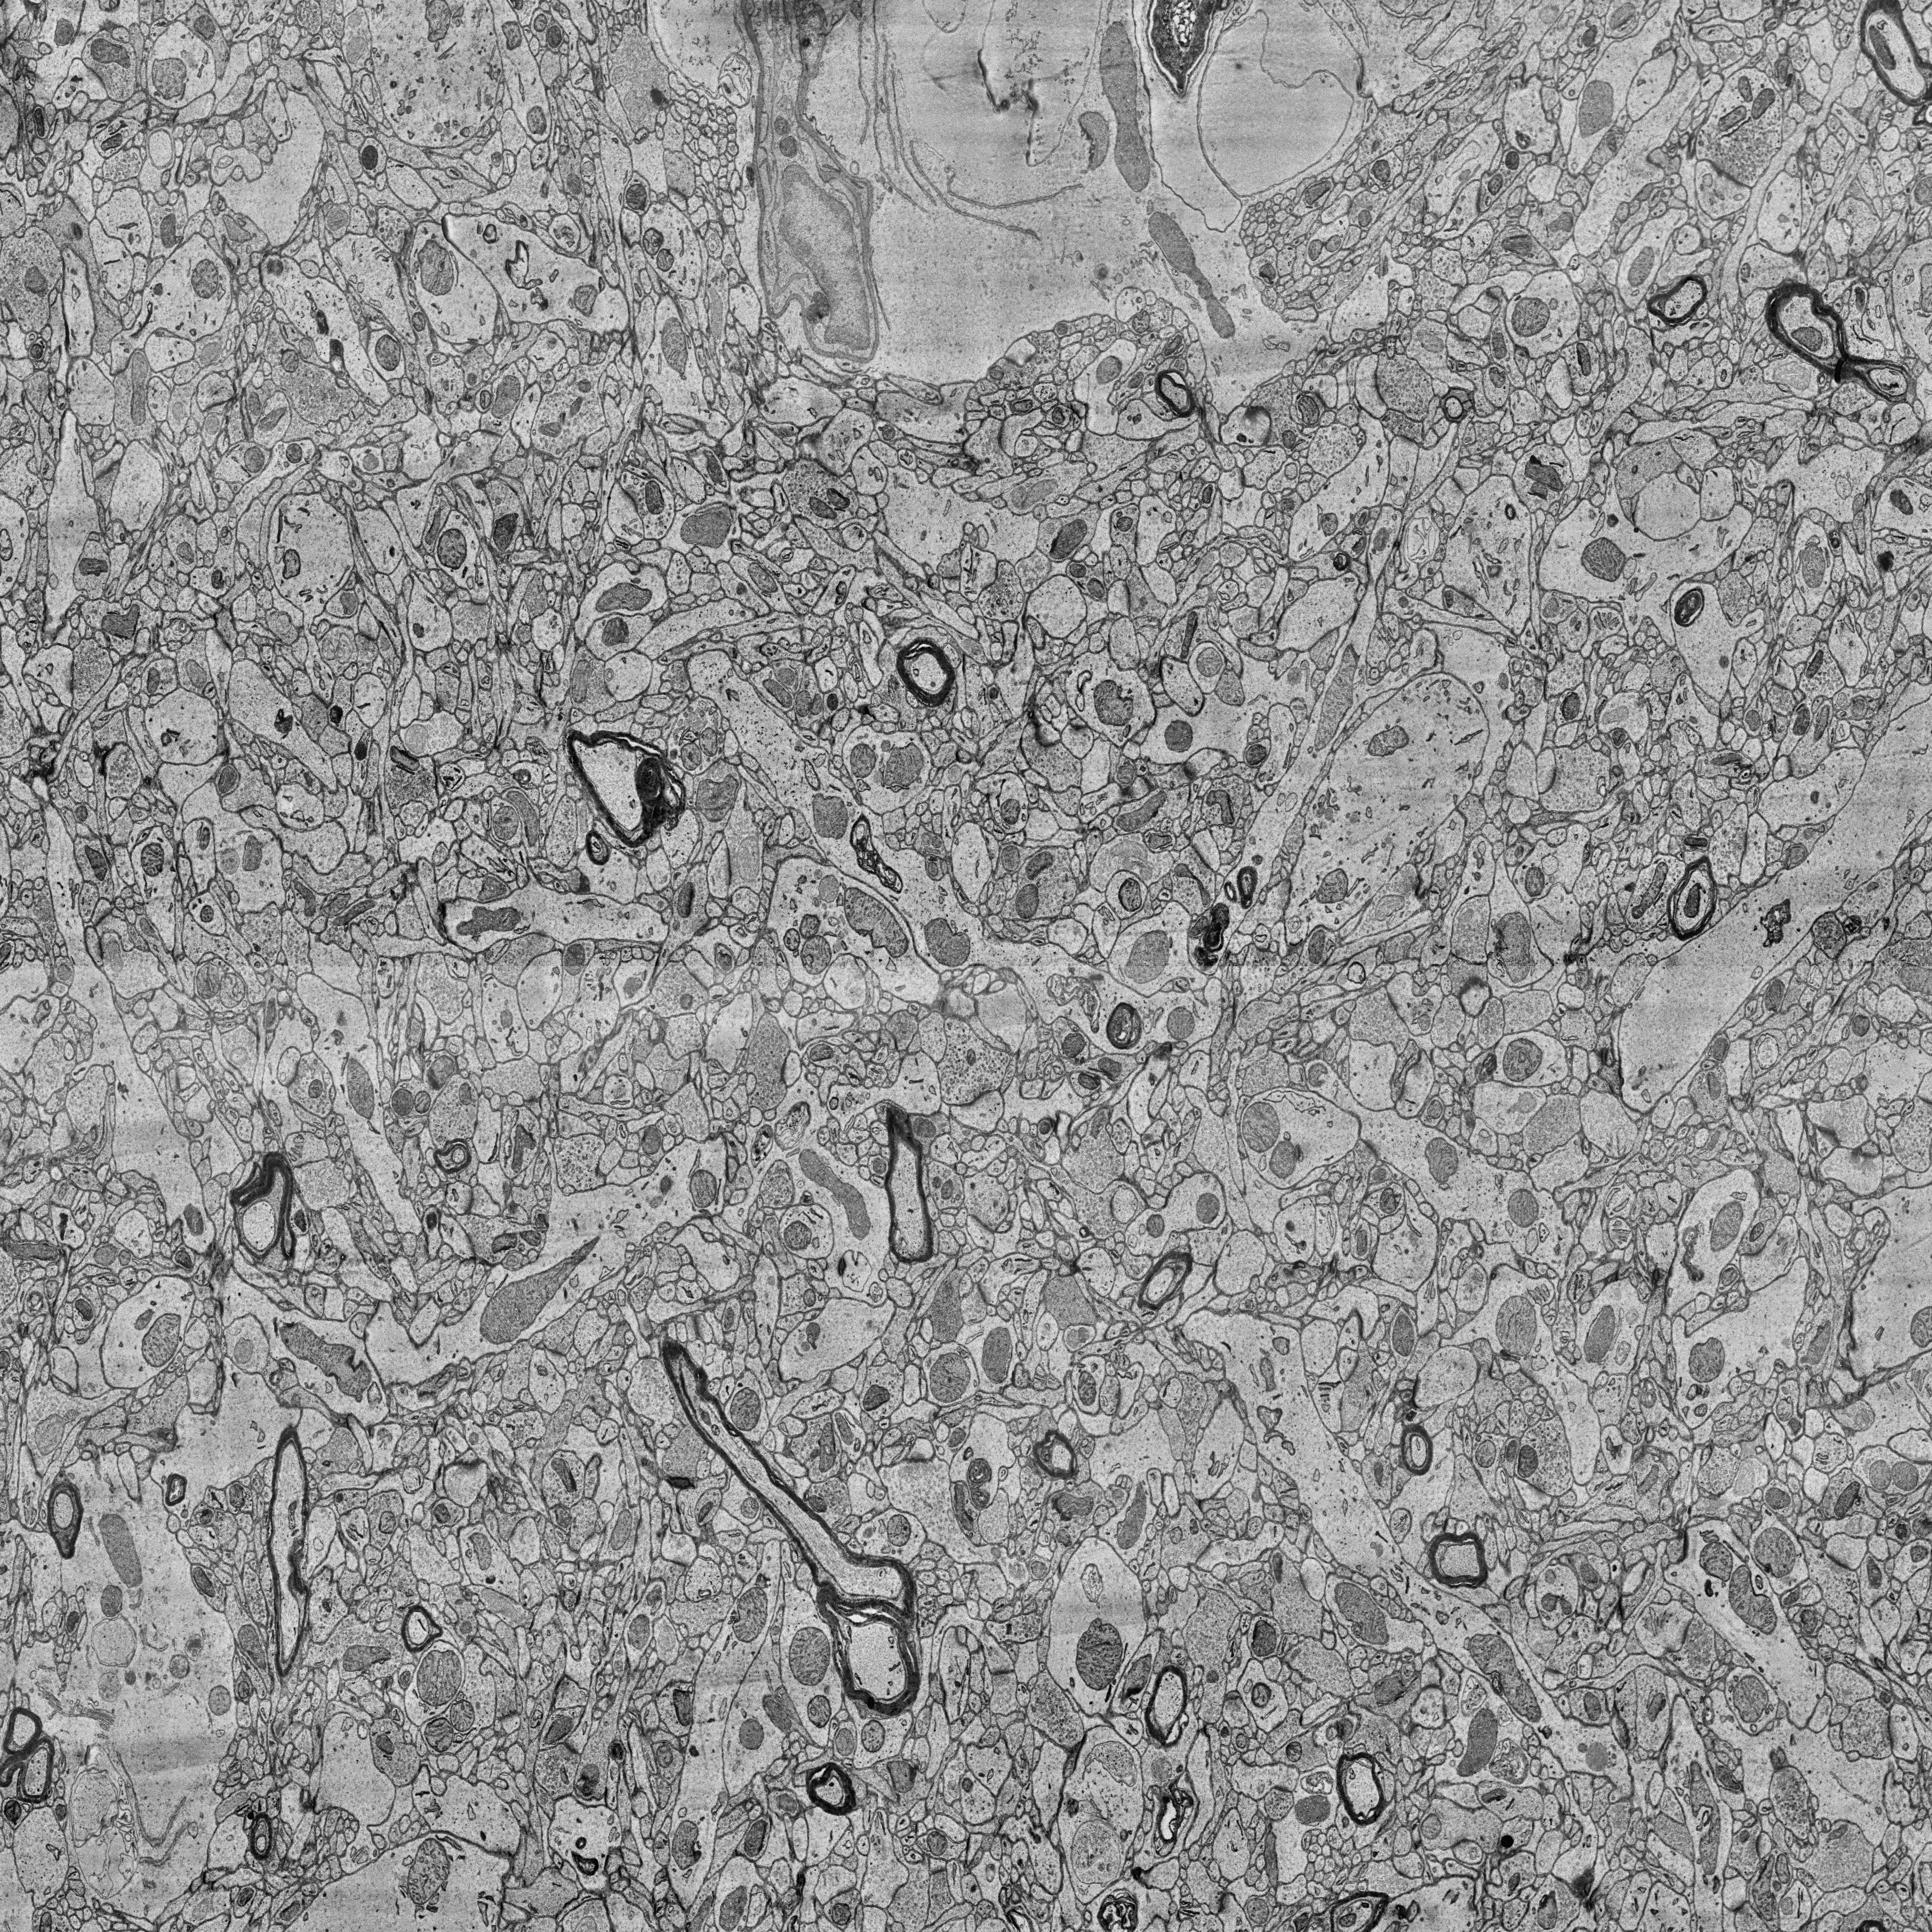
Electron microscopy slice of human cortex tissue
Slice depth (z): 12
Mitochondria instances in slice: 486